Question: I'm trying to commit a project to Bitbucket and I'm getting this error:

Anyone knows, what I should do?
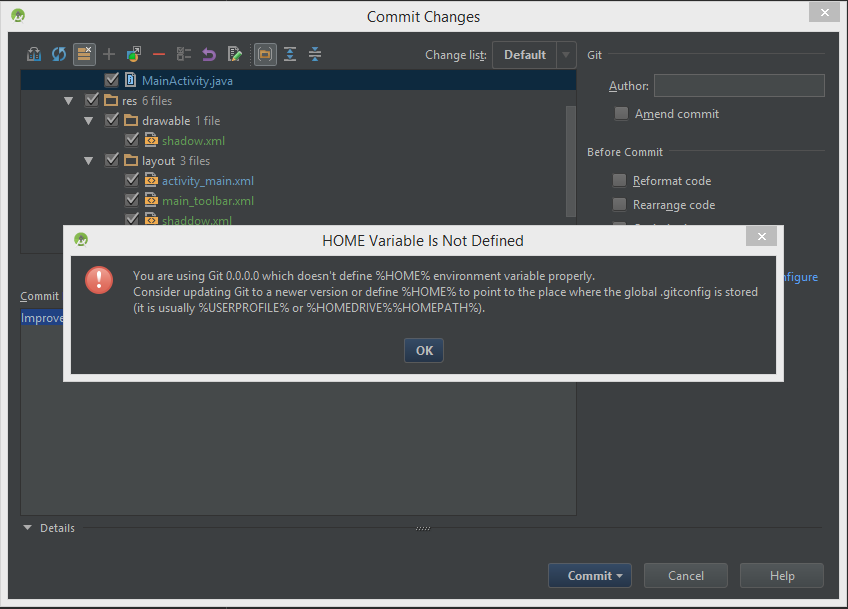
Answer: Hello I am pretty sure that your Android Studio is not able to find your local installation of git.
I would also encourage you to try and Commit from the shell to see if my last affirmation is true.